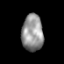
Tissue: prostate
Cell type: T cells
Senescence score: 0.7067
Nuclear area (px): 769
Mean DAPI intensity: 147.71